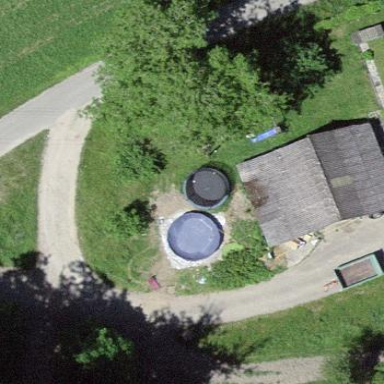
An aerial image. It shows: Barn.